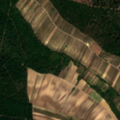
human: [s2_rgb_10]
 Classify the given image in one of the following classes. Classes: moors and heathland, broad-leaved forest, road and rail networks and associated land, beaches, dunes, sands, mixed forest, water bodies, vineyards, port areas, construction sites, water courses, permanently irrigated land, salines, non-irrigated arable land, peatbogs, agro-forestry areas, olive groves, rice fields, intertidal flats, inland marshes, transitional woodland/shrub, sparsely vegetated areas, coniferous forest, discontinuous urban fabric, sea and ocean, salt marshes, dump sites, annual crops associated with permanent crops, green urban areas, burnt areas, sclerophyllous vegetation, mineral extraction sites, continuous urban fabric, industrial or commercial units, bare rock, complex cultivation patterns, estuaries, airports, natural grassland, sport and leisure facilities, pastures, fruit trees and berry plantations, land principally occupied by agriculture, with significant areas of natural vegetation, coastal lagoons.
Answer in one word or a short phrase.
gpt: non-irrigated arable land, vineyards, broad-leaved forest